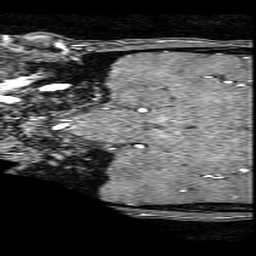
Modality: angio
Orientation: coronal
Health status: ill
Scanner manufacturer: philips
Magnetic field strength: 3 T
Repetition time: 0.01842 s
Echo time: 0.003431 s